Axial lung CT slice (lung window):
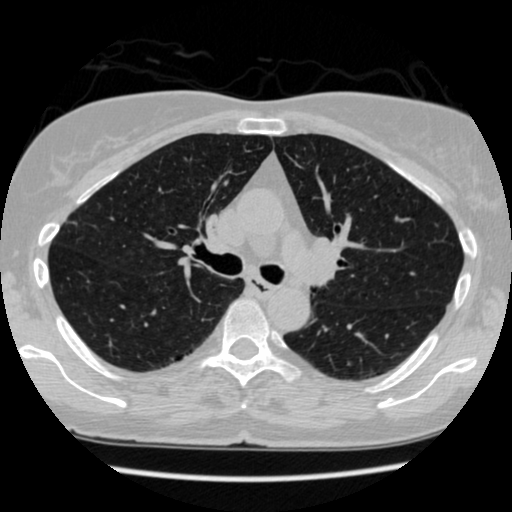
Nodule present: no